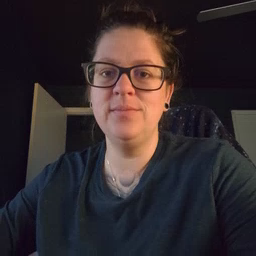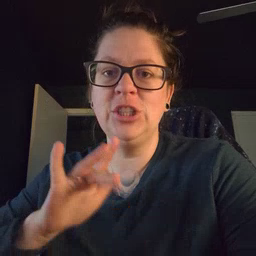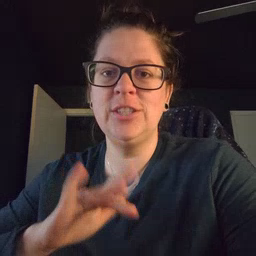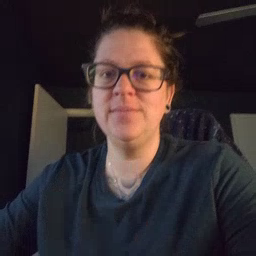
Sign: touch